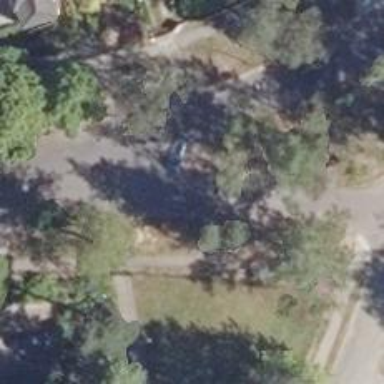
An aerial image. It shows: Residential road with asphalt surface. There are sidewalks on both sides of the road.